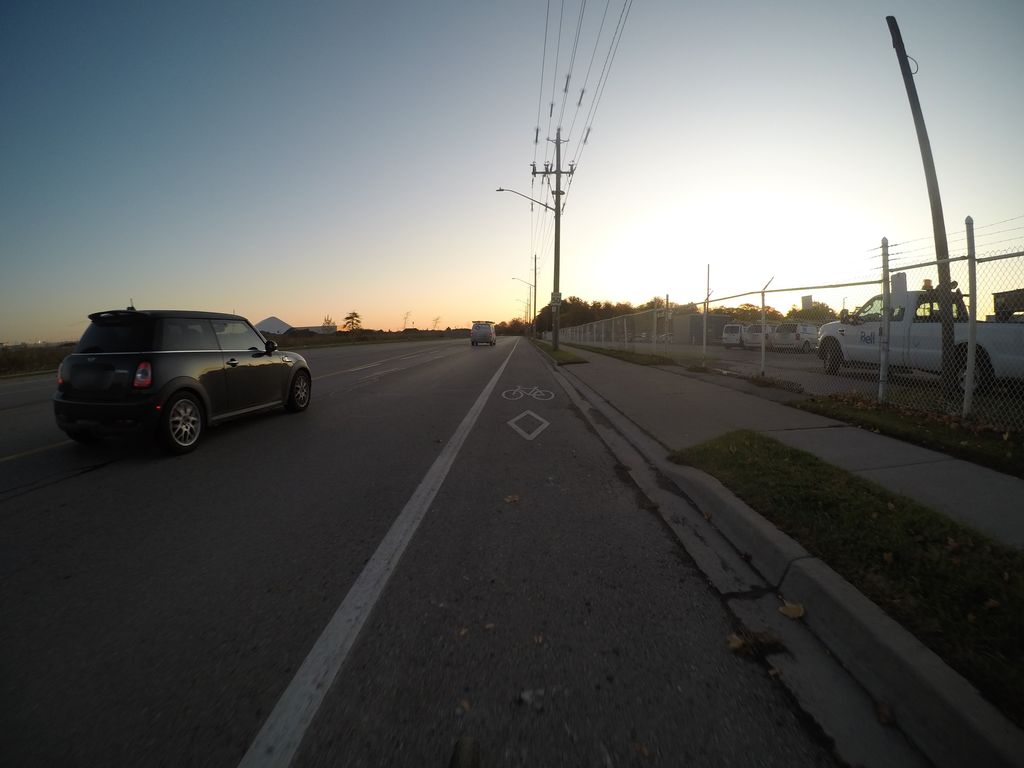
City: kitchener-waterloo